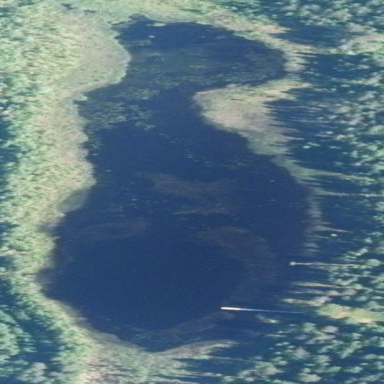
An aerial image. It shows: Beautiful lake surrounded by nature.